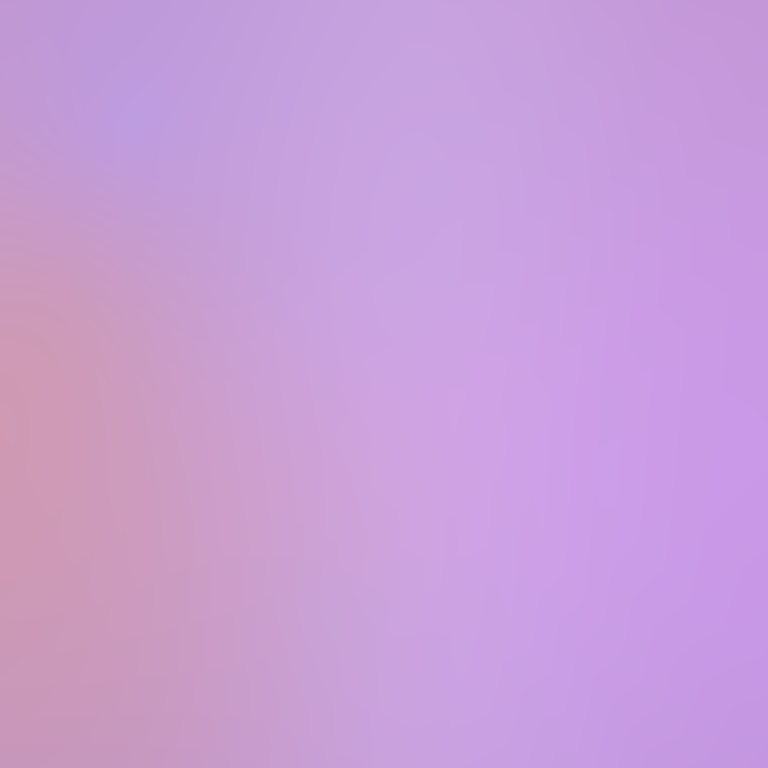
Abstract light effect, smooth gradient from soft lavender to gentle peach, serene atmosphere, diffuse glow, no room, no furniture, no objects.